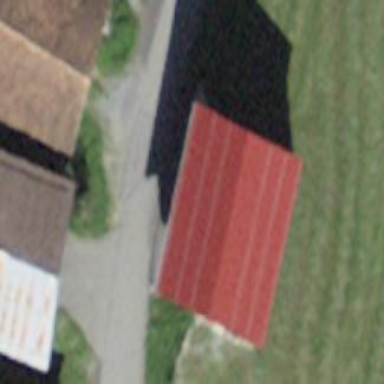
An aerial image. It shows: Barn.